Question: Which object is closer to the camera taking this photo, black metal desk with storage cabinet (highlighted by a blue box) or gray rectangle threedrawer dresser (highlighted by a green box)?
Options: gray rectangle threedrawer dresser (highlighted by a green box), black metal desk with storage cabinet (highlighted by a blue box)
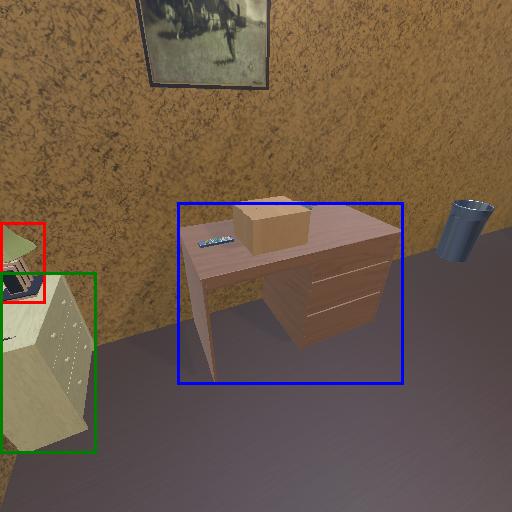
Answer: gray rectangle threedrawer dresser (highlighted by a green box)